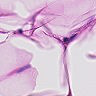
Metastatic tissue present: no